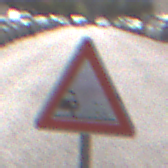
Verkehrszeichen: SplittSchotter
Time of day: MorningAfternoon
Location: Outdoor (Urban)
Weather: PartlyCloudy
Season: NotSpecified
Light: Natural